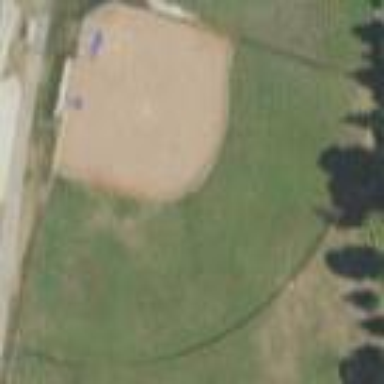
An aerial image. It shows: Baseball pitch for leisure and sports activities.